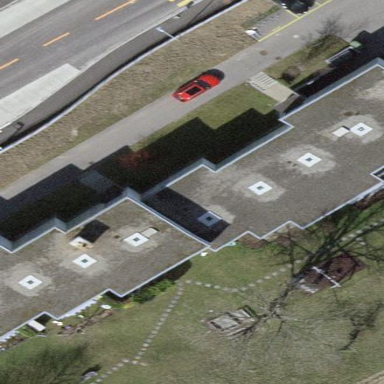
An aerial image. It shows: View of apartment building.